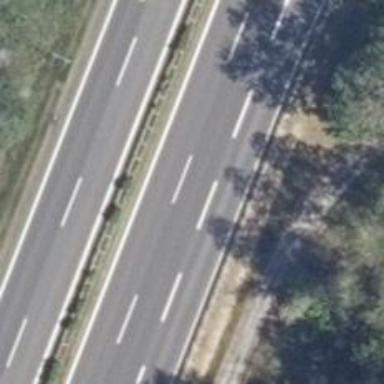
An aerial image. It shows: Asphalt motorway.